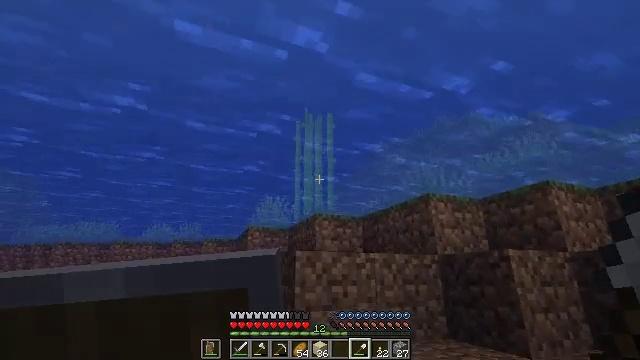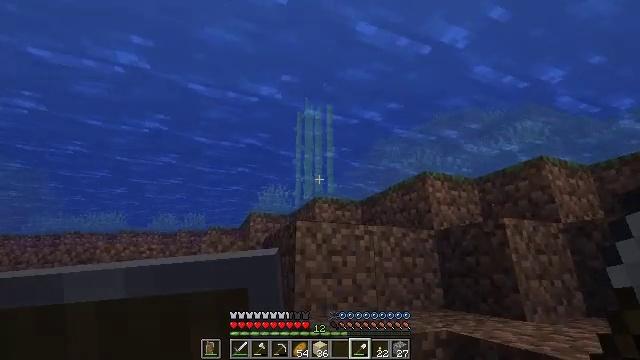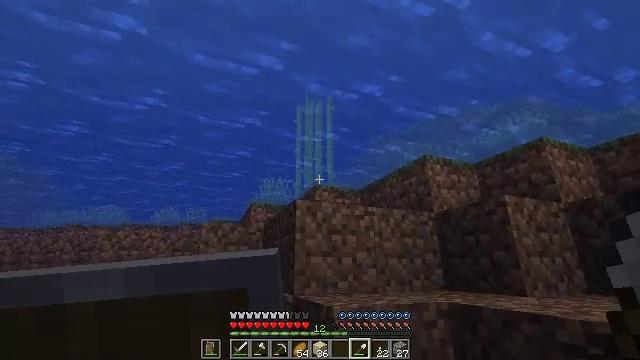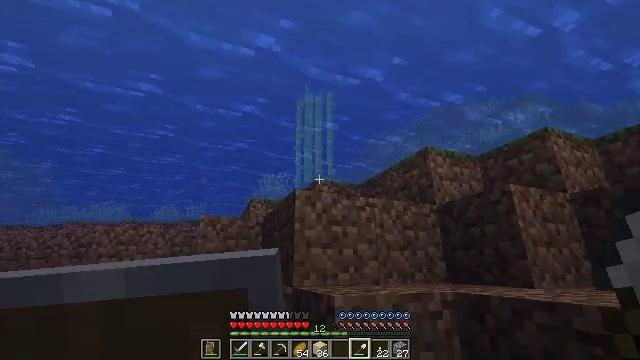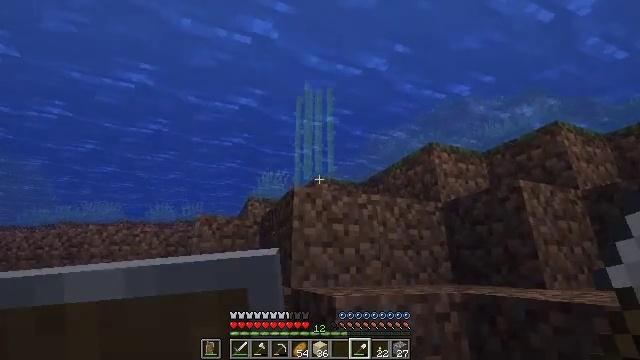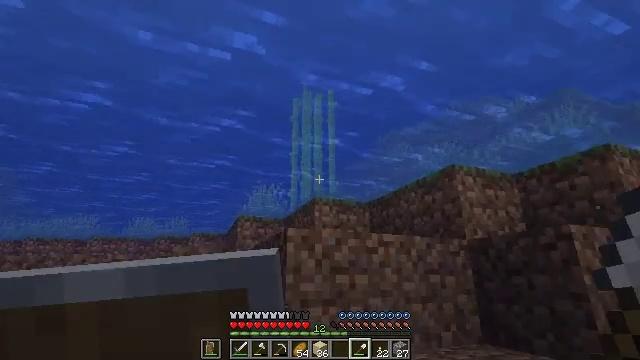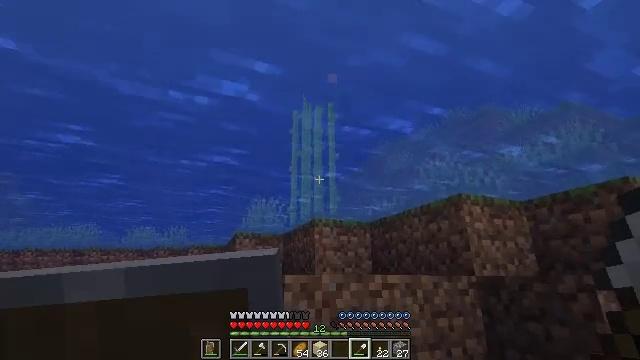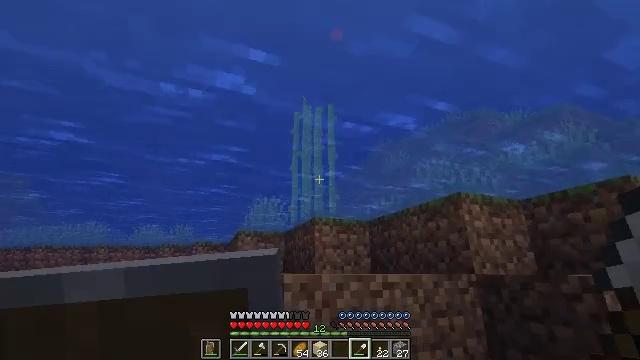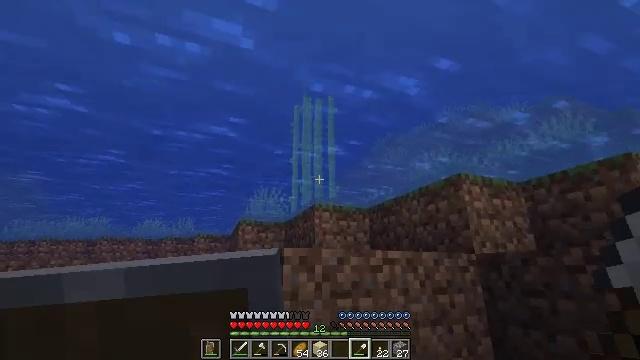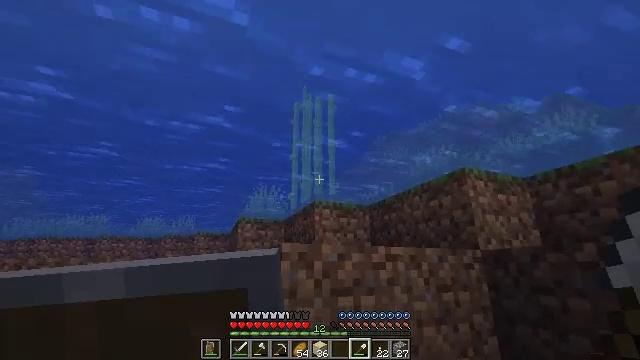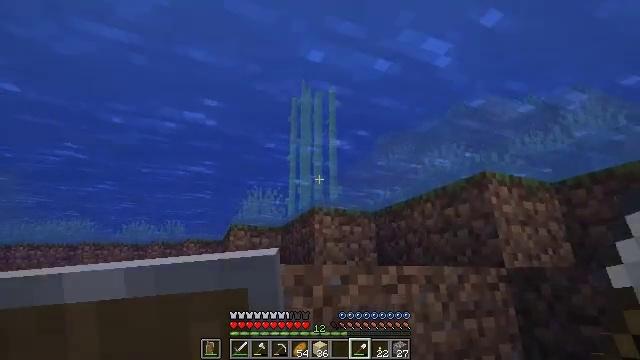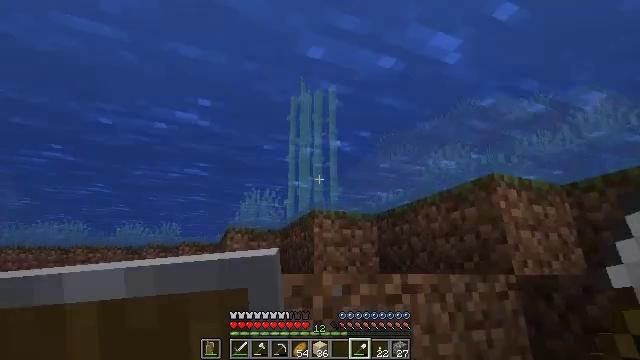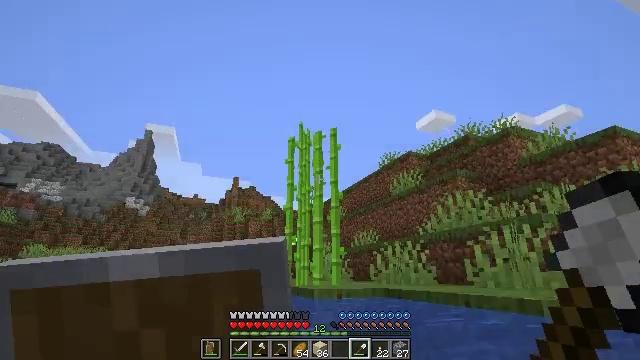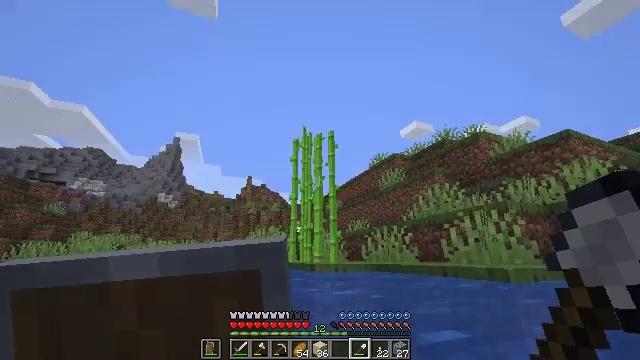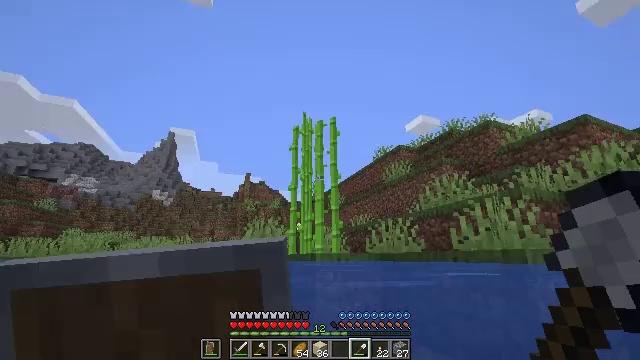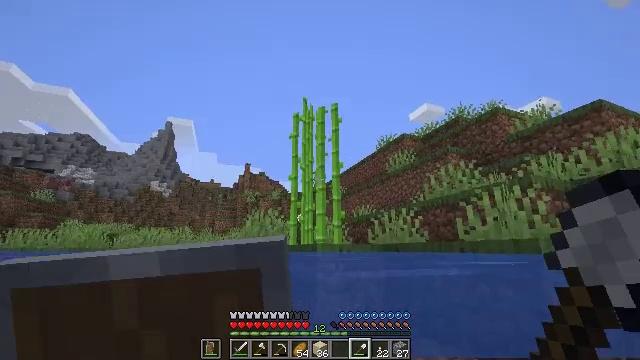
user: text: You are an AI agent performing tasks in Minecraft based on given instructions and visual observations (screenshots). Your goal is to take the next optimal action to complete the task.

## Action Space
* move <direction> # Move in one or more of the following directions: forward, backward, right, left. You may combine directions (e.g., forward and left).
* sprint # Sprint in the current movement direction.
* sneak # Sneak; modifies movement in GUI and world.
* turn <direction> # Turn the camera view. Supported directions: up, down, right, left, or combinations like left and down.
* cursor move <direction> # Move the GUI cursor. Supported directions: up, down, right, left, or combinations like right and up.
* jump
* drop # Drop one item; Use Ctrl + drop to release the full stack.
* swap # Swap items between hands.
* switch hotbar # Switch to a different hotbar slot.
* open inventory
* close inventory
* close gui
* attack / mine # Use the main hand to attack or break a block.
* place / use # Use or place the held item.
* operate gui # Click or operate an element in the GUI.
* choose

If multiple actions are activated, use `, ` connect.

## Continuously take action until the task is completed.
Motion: motion action
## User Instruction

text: Break the sugar cane.
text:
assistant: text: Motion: move forward
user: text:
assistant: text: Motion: move forward
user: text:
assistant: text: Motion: move forward
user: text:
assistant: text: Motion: move forward
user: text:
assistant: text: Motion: move forward, jump
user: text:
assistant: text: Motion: move forward, jump
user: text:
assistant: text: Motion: move forward, jump
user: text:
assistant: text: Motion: move forward, jump
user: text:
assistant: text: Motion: move forward, jump
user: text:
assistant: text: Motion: move forward, jump
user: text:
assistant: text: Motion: move forward, jump
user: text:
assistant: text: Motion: move forward, jump
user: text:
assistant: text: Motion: move forward, jump
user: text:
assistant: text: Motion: move forward, jump
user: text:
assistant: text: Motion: move forward, turn down, jump
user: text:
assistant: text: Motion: move forward, turn down, jump
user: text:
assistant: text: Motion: move forward, jump
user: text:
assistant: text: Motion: move forward, turn down, jump
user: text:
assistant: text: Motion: move forward, turn down, jump
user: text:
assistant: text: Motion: move forward, turn down, jump
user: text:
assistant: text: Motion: move forward, turn down, jump
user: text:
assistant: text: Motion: move forward, turn down, jump
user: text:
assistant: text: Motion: move forward, turn right and down, jump
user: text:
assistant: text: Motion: move forward, turn right and down, jump
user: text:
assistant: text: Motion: move forward, turn down, jump
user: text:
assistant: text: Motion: move forward, turn down, jump
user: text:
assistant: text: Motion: move forward, turn down, jump
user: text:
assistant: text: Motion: move forward, jump
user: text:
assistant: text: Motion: move forward, jump
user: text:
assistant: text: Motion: move forward, jump